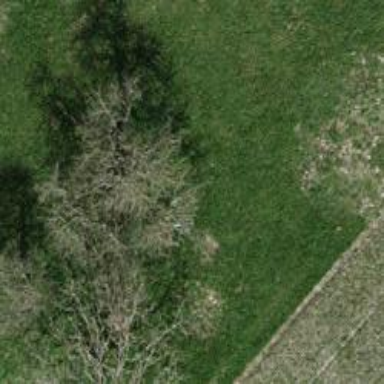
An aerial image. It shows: Agricultural area with tree.